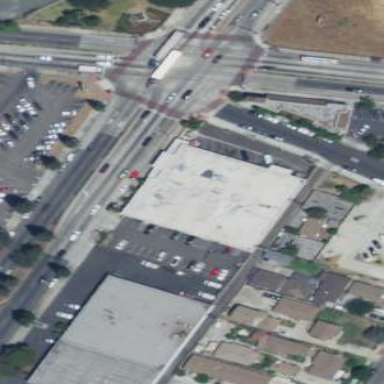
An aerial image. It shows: Warehouse.